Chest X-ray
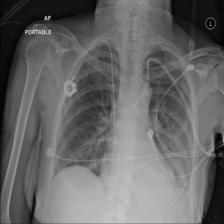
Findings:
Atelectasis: negative
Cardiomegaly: negative
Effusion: negative
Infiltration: negative
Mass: negative
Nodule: negative
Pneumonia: negative
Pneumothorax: negative
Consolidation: negative
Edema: negative
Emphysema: negative
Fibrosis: negative
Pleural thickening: negative
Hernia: negative